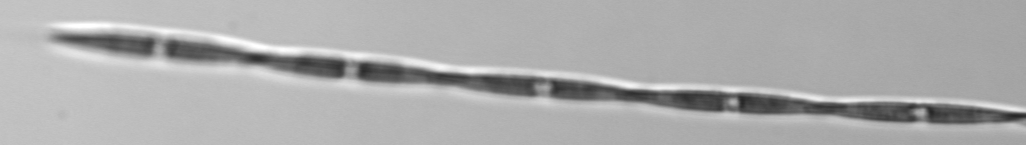
Label: Pseudo-nitzschia